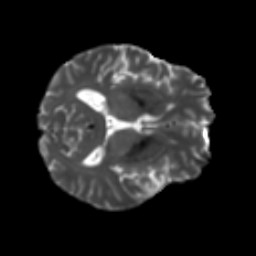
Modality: T2w
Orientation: axial
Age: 71
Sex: male
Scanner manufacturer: ge
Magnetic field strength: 3 T
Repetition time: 7.8 s
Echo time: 0.0606 s